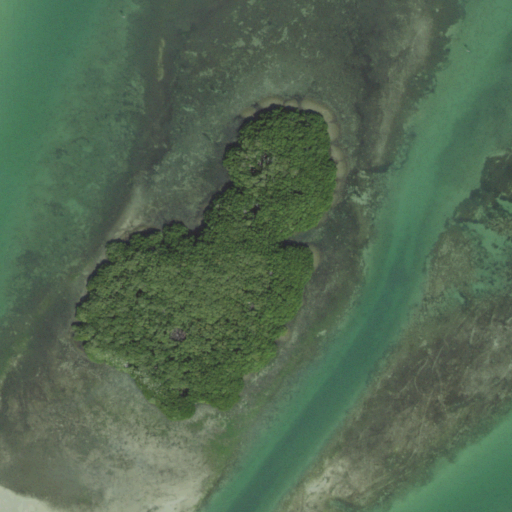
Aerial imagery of island in Florida named Little Bird Key containing open water, herbaceous wetlands, and woody wetlands